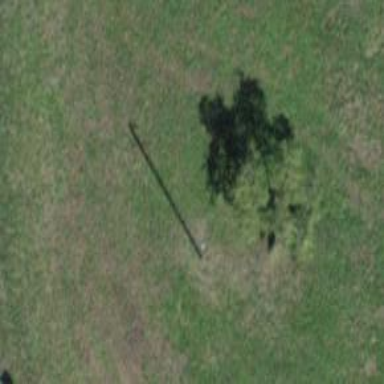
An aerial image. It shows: Utility pole in the area.